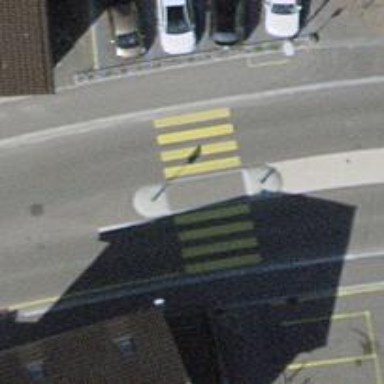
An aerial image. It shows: Asphalt footway with uncontrolled zebra crossing. The crossing includes crossing island.